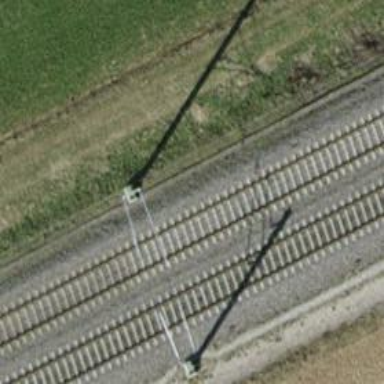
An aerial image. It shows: Catenary mast for power lines.